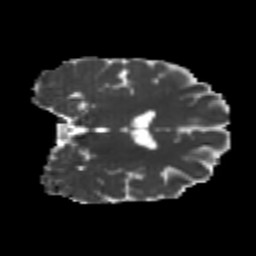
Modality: MD
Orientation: coronal
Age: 22
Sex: male
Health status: healthy
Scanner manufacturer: philips
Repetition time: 7.386 s
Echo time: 0.08599 s